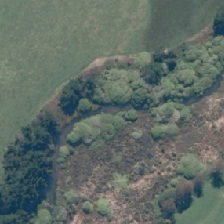
Land cover: deciduous_hardwood